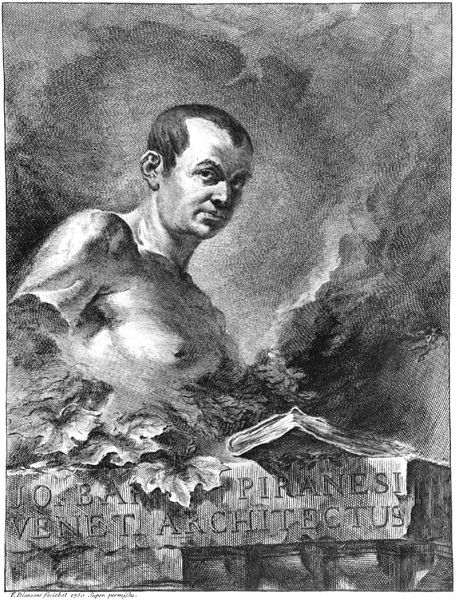
Titel: Bildnis von Giovanni Battista Piranesi, ursprünglich als Frontispiz für die Opere Varie
Künstler: Felice Polanzani
Schlagwörter: feuer, mann, nackt, wolken, zeichnung, blick, architektur, stein, bildnis, rauch, schrift, mauer, grafik, wein, inschrift, büste, buch, druck, schwarzweiss, radierung, stich, portait, buchstaben, künste, rom, halbprofil, weinlaub, architekt, latein, piranesi, partrait, nackt+brust, architectus